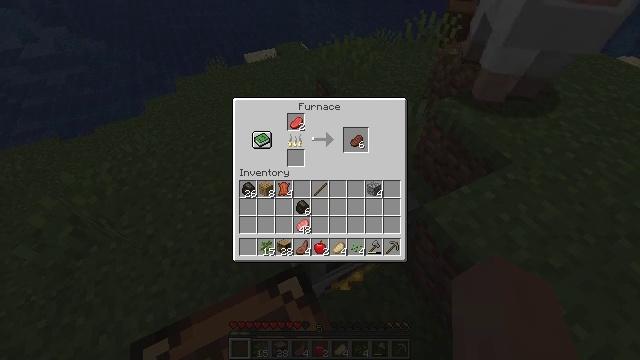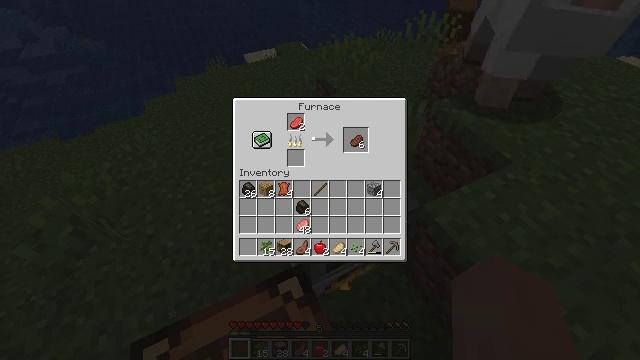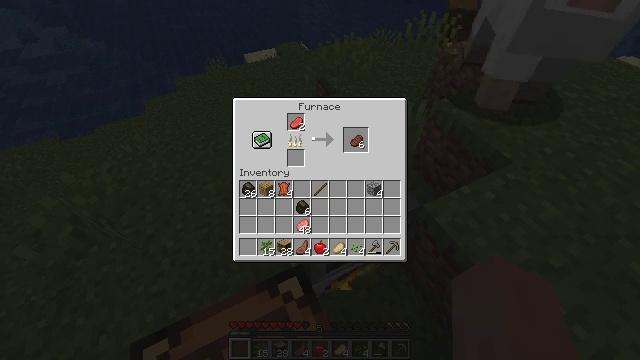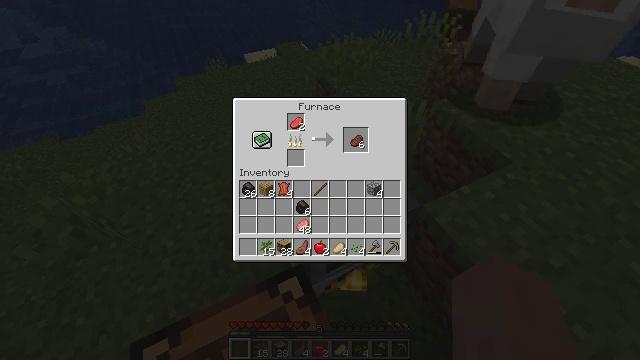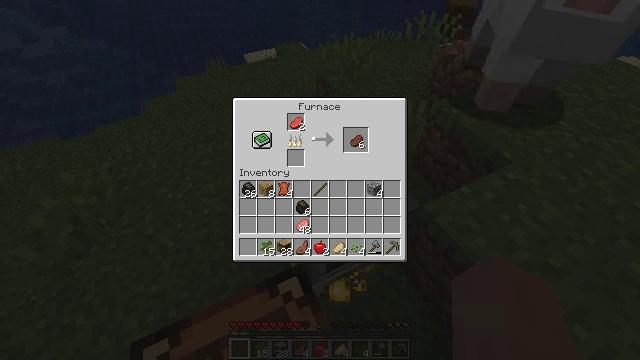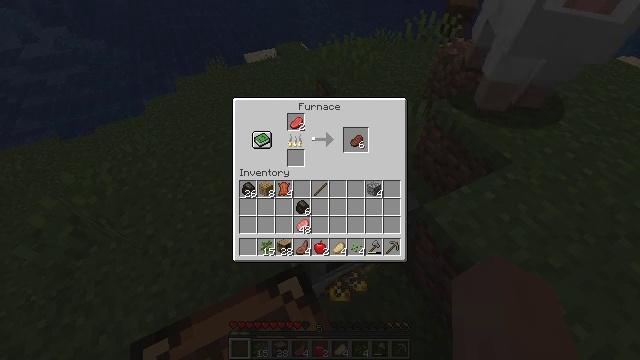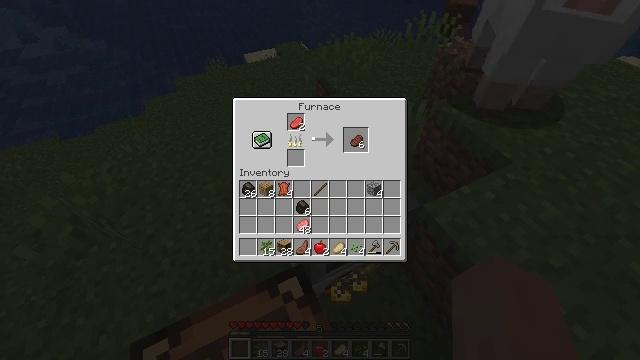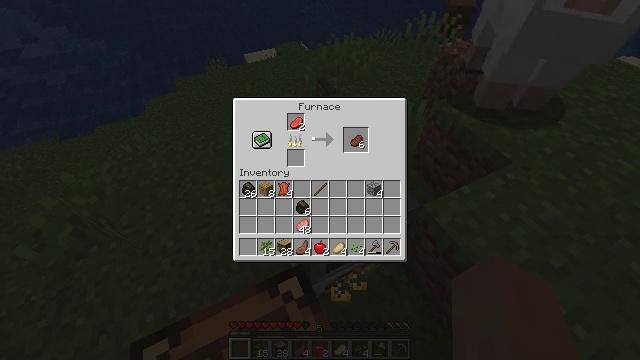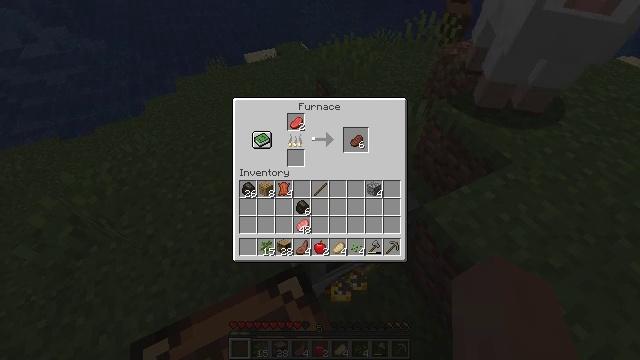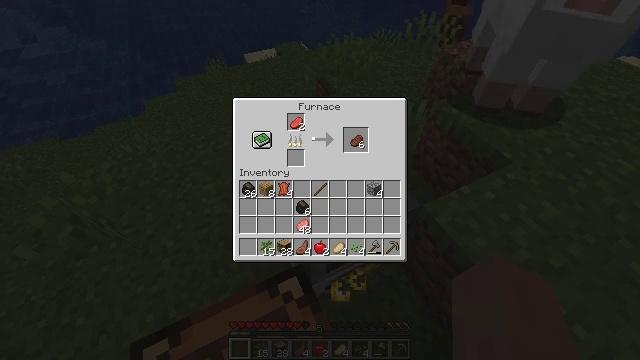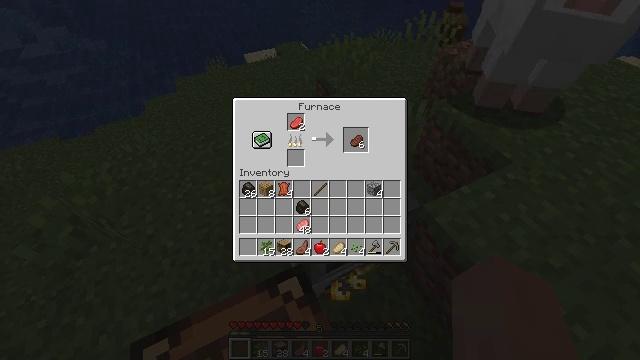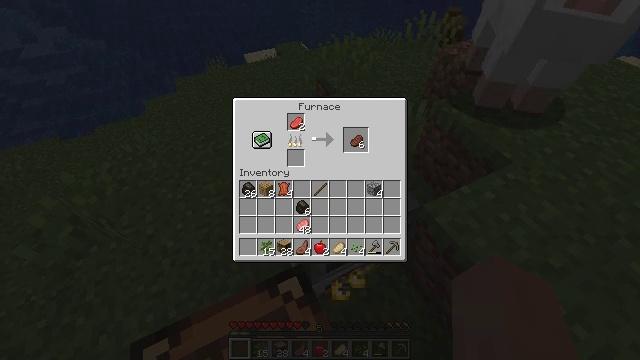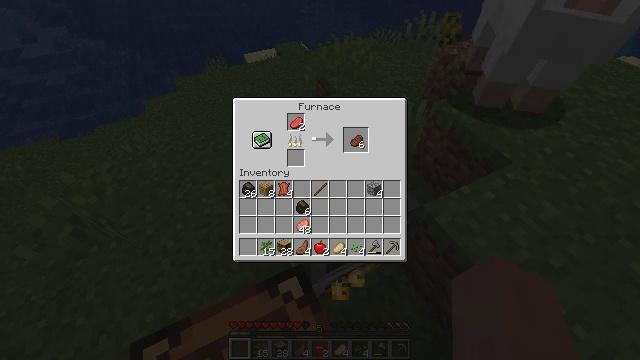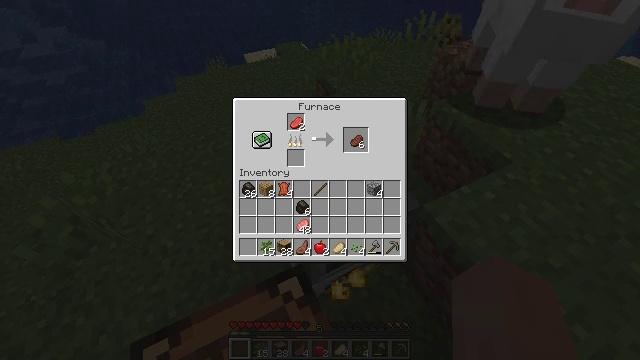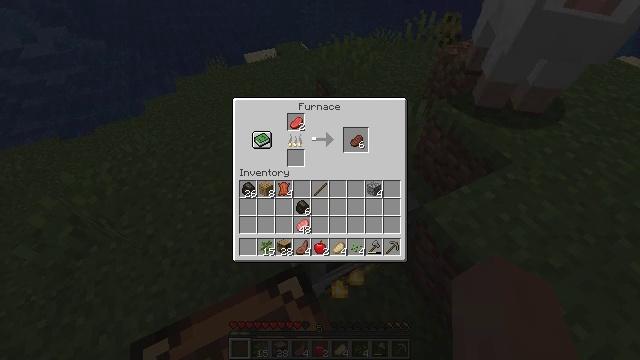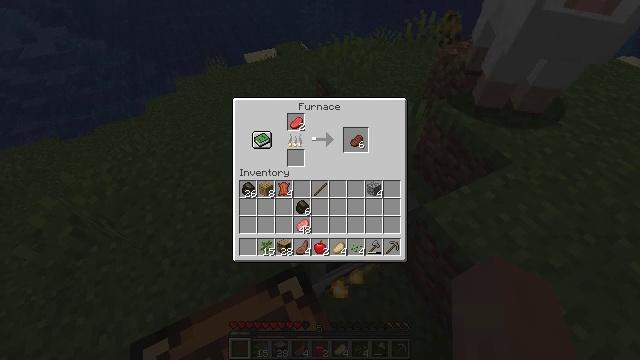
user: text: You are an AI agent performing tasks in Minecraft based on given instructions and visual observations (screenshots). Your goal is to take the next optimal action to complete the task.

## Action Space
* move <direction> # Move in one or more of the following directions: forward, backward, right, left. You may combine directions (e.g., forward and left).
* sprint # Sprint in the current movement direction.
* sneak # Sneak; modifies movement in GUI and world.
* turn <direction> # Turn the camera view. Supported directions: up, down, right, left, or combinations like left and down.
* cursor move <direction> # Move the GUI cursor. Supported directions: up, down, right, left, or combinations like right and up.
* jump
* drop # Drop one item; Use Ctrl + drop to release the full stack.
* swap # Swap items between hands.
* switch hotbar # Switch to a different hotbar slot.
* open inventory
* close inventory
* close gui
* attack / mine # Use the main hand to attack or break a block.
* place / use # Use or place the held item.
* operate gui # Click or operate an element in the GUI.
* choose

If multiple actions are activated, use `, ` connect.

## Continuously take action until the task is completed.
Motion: motion action
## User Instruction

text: Smelt a cooked beef.
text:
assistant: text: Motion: no_op
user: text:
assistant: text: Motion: no_op
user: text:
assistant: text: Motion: no_op
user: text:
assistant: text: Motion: no_op
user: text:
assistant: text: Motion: no_op
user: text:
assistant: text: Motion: no_op
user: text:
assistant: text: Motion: attack / mine
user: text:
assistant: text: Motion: attack / mine
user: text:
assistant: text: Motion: attack / mine
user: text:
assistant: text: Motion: attack / mine
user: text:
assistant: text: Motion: attack / mine
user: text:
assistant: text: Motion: attack / mine
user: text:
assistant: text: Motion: no_op
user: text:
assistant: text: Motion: no_op
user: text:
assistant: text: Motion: no_op
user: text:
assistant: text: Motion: no_op
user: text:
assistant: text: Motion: no_op
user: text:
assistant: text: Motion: no_op
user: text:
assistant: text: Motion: no_op
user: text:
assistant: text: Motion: no_op
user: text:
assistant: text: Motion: no_op
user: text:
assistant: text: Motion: no_op
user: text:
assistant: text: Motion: no_op
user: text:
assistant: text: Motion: no_op
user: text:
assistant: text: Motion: no_op
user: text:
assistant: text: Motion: no_op
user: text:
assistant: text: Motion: no_op
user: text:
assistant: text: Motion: no_op
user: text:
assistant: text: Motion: no_op
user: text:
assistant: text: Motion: no_op